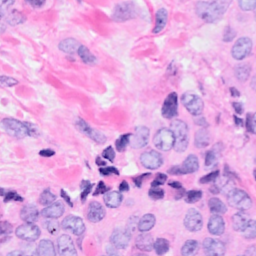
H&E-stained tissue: Breast